Question: I wondering how I can make a UITabBat like this:

The height of this is more than the stand UITabBar and also the icons are larger. Also the arrow on top.
I tried changing the height but it looks really bad. The icons aren't centred vertically. Also I couldn't change the background.
Thanks.
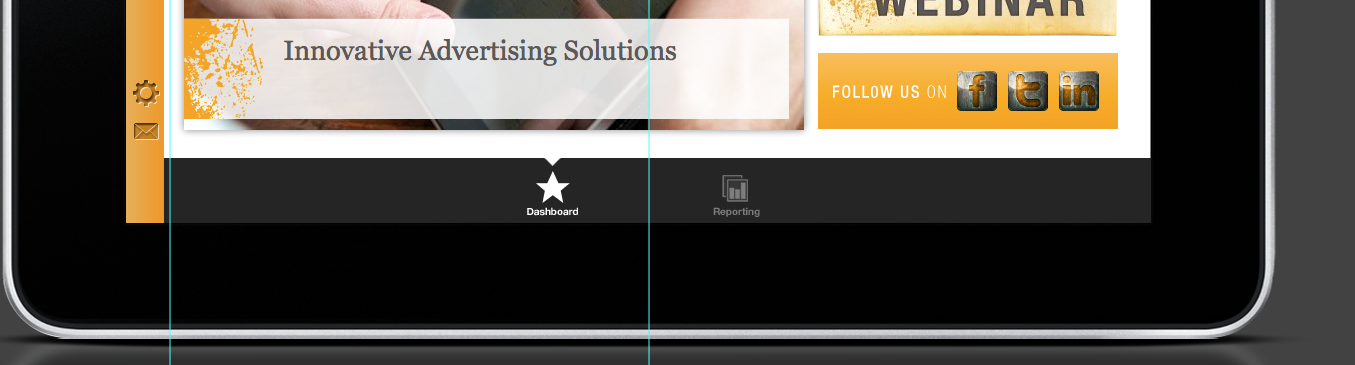
Answer: I'd suggest several things;
1. Check out the core animation videos from this years wwdc, you can use it to create effects like the triangle and move it back and forth. Then write your own tab bar controller class.
2. you could also consider a third party library like http://cocoacontrols.com/platforms/ios/controls/tabbarkit